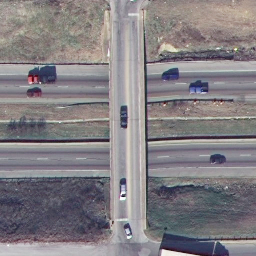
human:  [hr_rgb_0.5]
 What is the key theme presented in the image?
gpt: overpass